Aerial crown-view tile of a tropical tree (Barro Colorado Island, Panama), acquired 20250512:
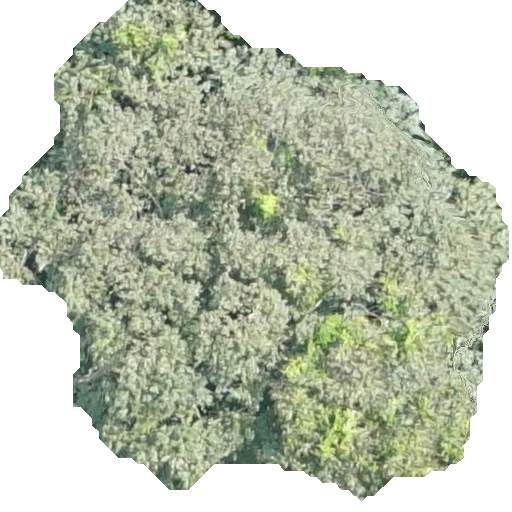
Species: Luehea seemannii
GBIF accepted scientific name: Luehea seemannii
Crown area: 259.53 m²